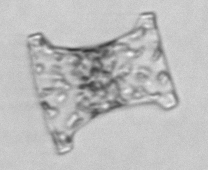
Label: Eucampia